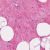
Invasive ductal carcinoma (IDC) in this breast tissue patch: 0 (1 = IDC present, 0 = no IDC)